Question: How can a achieve a curve like this:

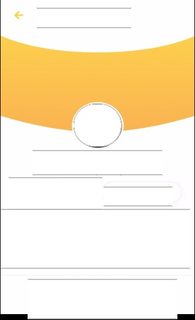
Answer: The easiest solution would be to use a 'VectorDrawable'. Create a new drawable
'''
<vector xmlns:android="http://schemas.android.com/apk/res/android"
android:width="100dp"
android:height="100dp"
android:viewportHeight="700"
android:viewportWidth="700">
<path
android:pathData="M0,0Q350,150,700,0L700,200Q400,300,0,200"
android:strokeColor="@color/colorPrimary"
android:strokeWidth="1"
android:fillColor="@color/colorYellow"/>
</vector>
'''
And then add it as the background for the required view
'''
<FrameLayout
android:layout_width="match_parent"
android:layout_height="match_parent"
android:background="@drawable/custom_ring" />
'''
### Details on VectorDrawables
VectorDrawables are easy enough to understand and it is possible to get simple shapes created within Android Studio itself. For more complex shapes you'd have to resort to other tools to generate SVG files which can later be converted to VectorDrawables in AS.
For details refer to this <URL> to get an idea on how to work with VectorDrawables.
I'll try to give a line by line explanation for the custom_ring.xml file I have used. It is correct to the best of my knowledge though I am open to suggestions and corrections.
Vector drawables are as far as I have observed. The only condition is that the aspect ratio needs to be maintained (I could be wrong here).
When familiarising myself with drawables for the first time, I used to wonder why height and width were required fields. I used to change the values to different values and never observed any change in the preview. It took me longer than truly necessary to realise that this value is required to give the correct dimensions to the view which contains it. For example, if you have an 'ImageView' and set its height and width to 'wrap_content' the 'ImageView' will assume a height and width equal to the value set in the Vector height and width property respectively.
I cannot explain better than this image
<URL>
Setting the viewport as I have in the post makes it possible to actually draw (almost like you'd do with <URL> at the bottom right.
<URL>
Specifies the width of the outline.
Fills the area between the first and last point in the path data with color.
Probably the most important element and least understood. Please read the post I had linked above. It gives a pretty good explanation.
'M0,0' (Moveto instruction) moves the cursor to the coordinate 0,0 without drawing.
'Q350,150,700,0' creates a <URL> dictate the shape and size of the curve. For example,
'''
<path
android:pathData="M0,0Q350,750,700,0"
android:strokeColor="#FF0000"
android:strokeWidth="10"/>
'''
would generate this curve
<URL>
while
'''
<path
android:pathData="M0,0Q50,750,700,0"
android:strokeColor="#FF0000"
android:strokeWidth="10"/>
'''
would render the curve like this. Notice the change caused by changing Q,700,700,0 to Q,750,700,0
<URL>
Changing the 2nd parameter will define the of the curve.
'''
<path
android:pathData="M0,0Q350,350,700,0"
android:strokeColor="#FF0000"
android:strokeWidth="10"/>
'''
will give
<URL>
'L350,350' (Lineto instruction) would draw a line from the current cursor position to the coordinates (350,350)
'''
<path
android:pathData="M0,0L350,350"
android:strokeColor="#FF0000"
android:strokeWidth="10"/>
'''
will draw the below line
<URL>
That's about all the info you need to figure out how I've written the path data for the curve in the question.